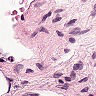
Metastatic tissue present: no